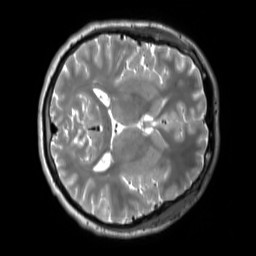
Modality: T2w
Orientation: axial
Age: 26
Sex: male
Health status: ill
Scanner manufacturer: siemens
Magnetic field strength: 3 T
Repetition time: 2.8 s
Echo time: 0.326 s